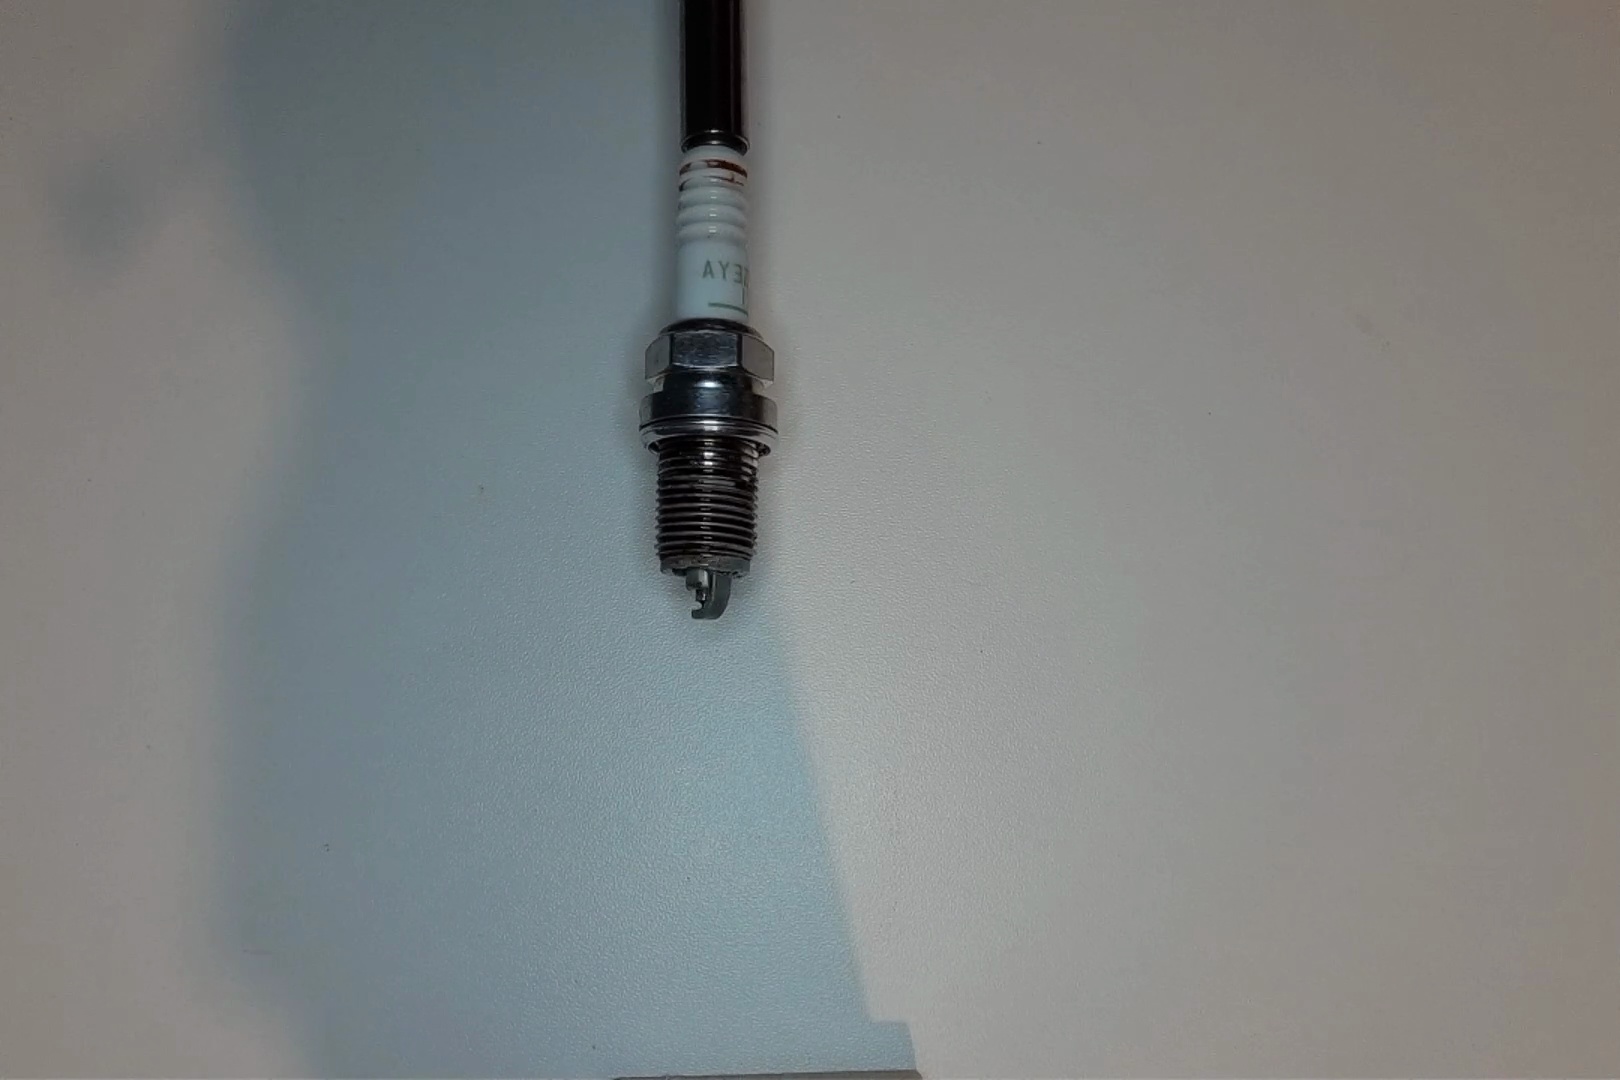
Label: anomaly